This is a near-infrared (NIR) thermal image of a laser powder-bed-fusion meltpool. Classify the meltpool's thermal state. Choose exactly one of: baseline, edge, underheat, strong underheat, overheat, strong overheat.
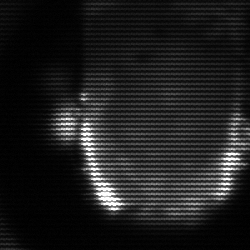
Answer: baseline